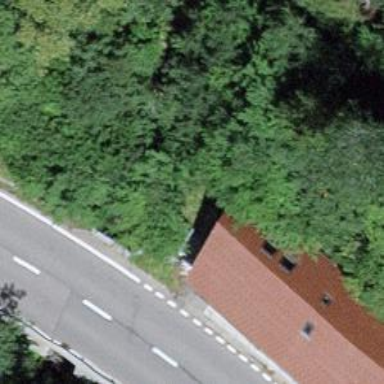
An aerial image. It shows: Garage building.